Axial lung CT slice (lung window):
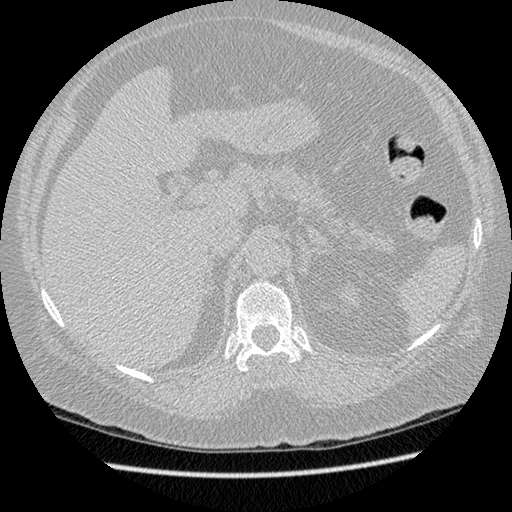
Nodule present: no